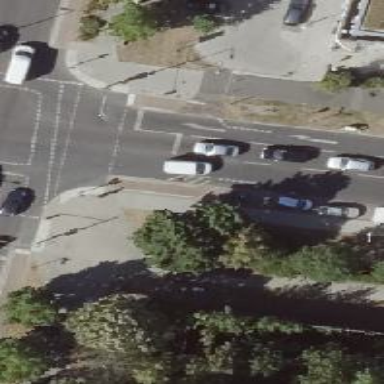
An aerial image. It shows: Tertiary road with asphalt surface and lane markings. There is separate sidewalk on both sides and cycle track on the right.